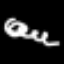
Label: squiggle